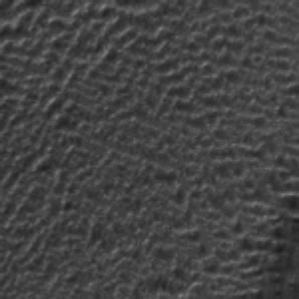
Label: frost